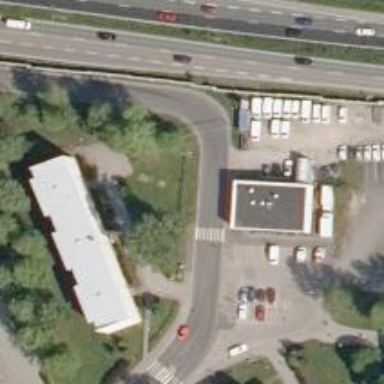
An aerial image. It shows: Car rental facility.